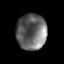
Tissue: prostate
Cell type: Myeloid cells
Senescence score: 0.819
Nuclear area (px): 1056
Mean DAPI intensity: 103.455